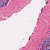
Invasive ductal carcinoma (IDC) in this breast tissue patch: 0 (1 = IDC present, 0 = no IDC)